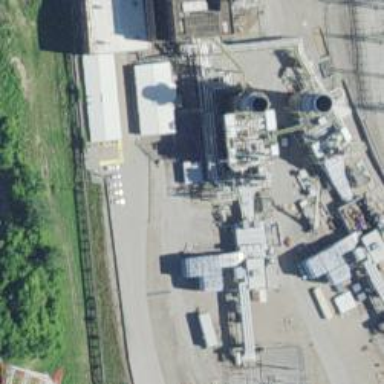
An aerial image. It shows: Gas turbine power generator.